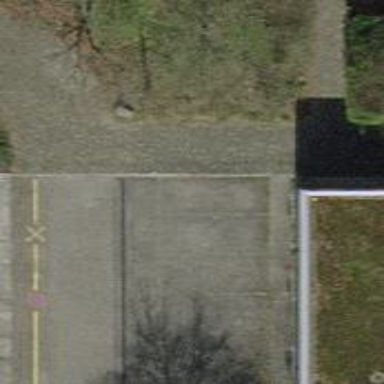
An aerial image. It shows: Path with settled surface.